RGB frame:
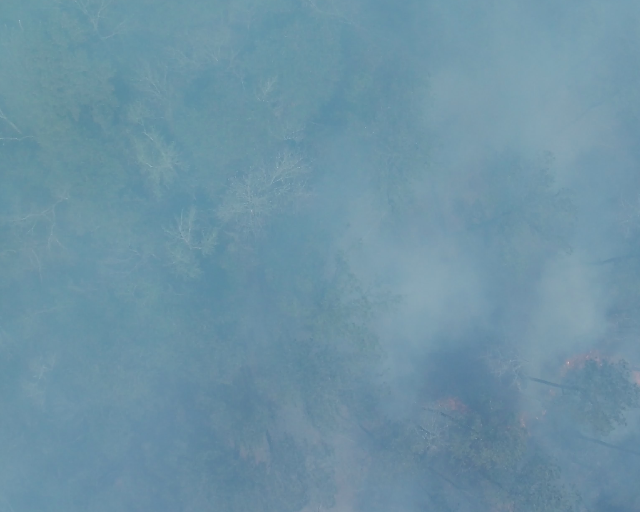
Thermal frame:
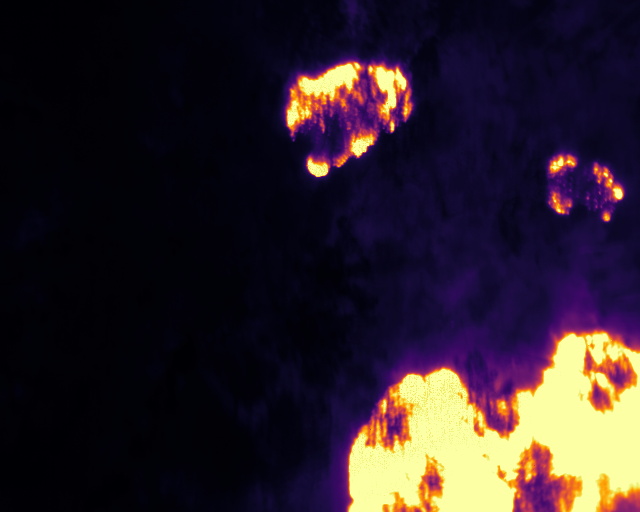
Captured: 2026-02-26 02:28:27
Pixels at or above 80 °C: 49266 (fraction of frame: 0.1503)